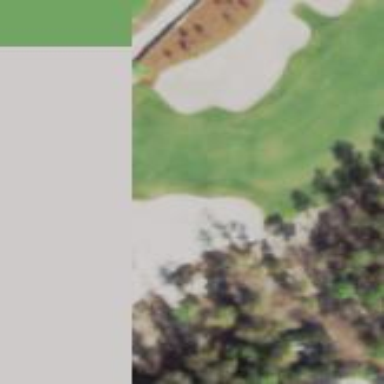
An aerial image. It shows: Golf bunker filled with natural sand.